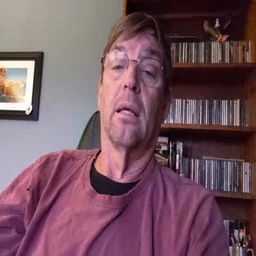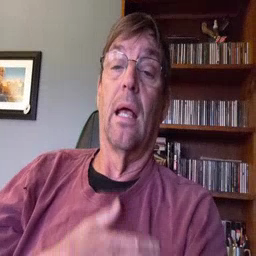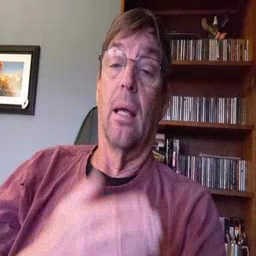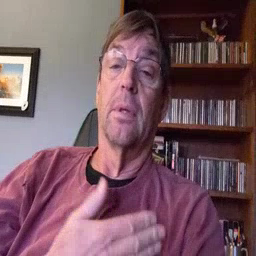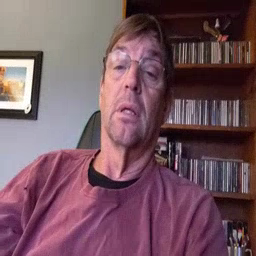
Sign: happy